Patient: sex M, age 57
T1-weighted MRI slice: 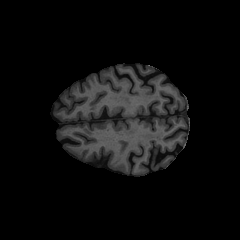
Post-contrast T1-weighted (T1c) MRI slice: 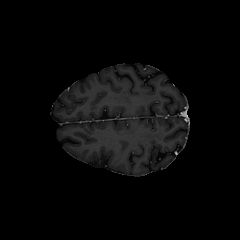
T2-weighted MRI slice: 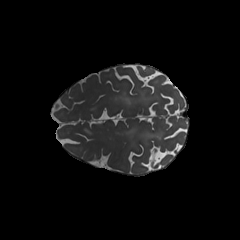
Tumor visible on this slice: no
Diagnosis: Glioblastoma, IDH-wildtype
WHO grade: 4